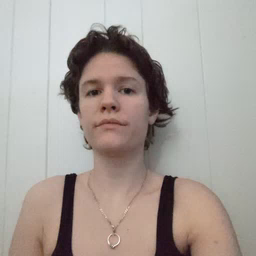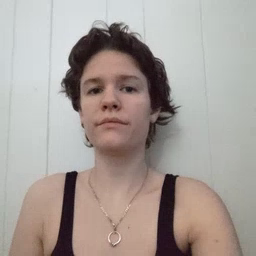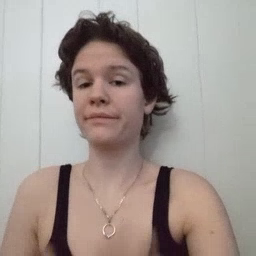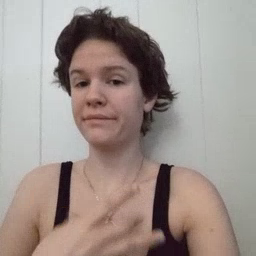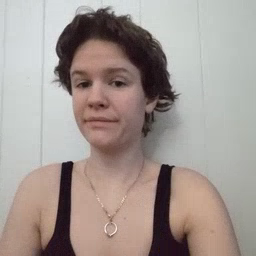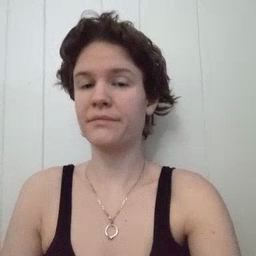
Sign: like